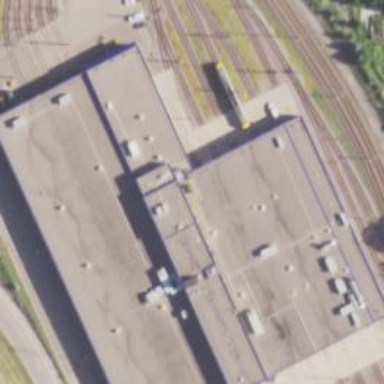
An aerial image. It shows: Light rail tunnel with electrified contact line passing through building passage in service yard.